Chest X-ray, AP view. Patient: 58 years old, sex M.
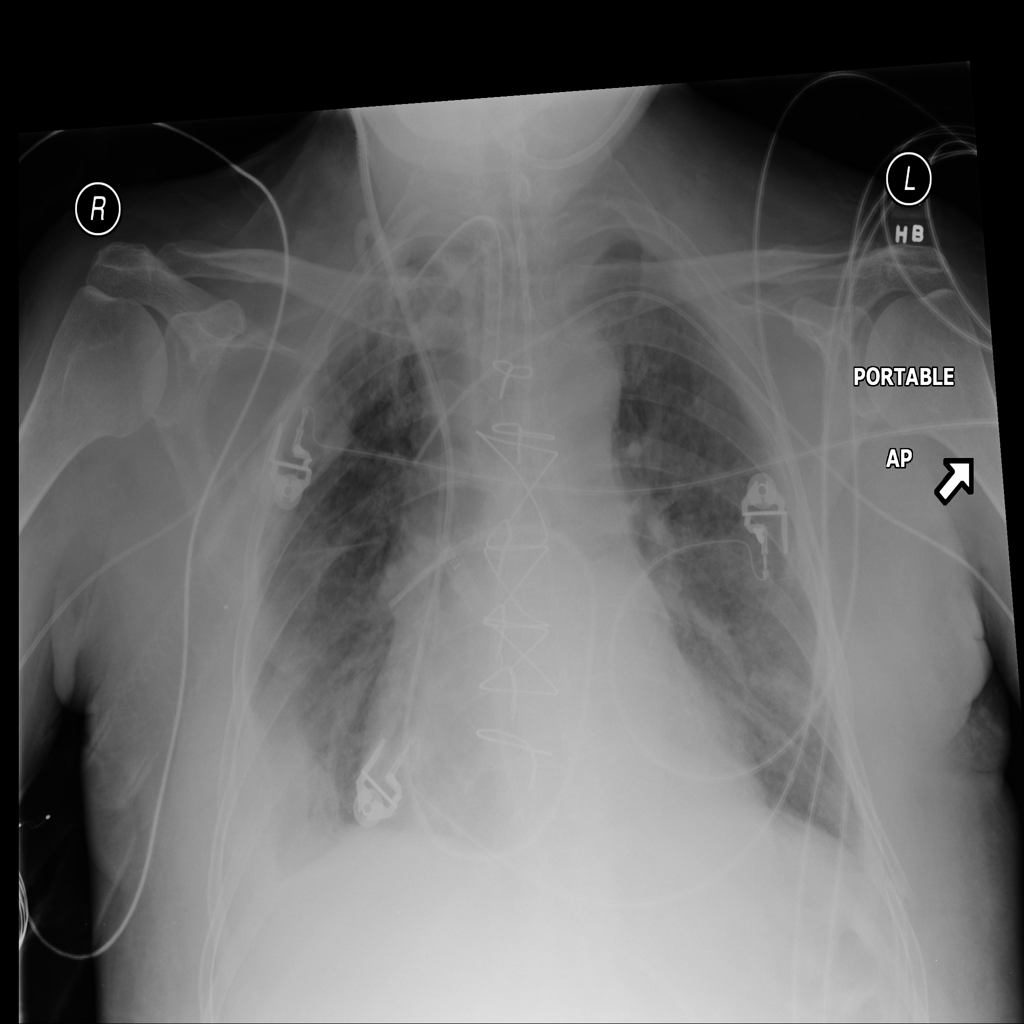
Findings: No Finding